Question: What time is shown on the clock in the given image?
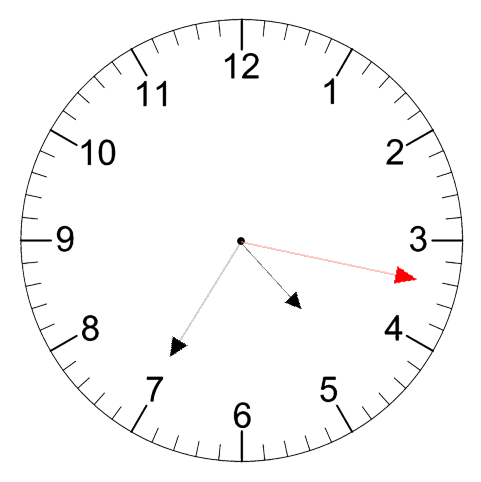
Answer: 04:35:17